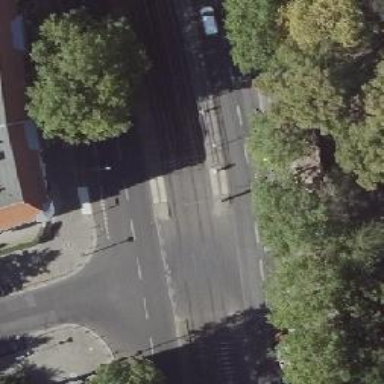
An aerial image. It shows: Traffic island located on footway.